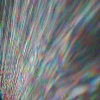
Label: sunburn